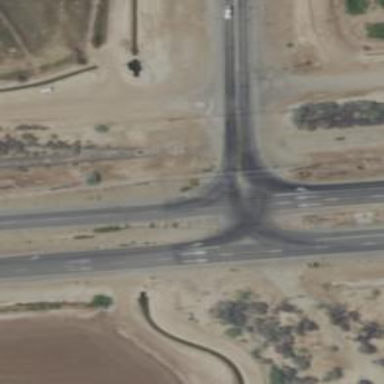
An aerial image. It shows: Stop road.